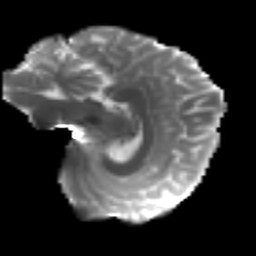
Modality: T2w
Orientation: sagittal
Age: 27
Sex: female
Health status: ill
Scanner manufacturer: siemens
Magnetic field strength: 3 T
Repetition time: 6.5 s
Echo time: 0.062 s